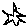
Label: star